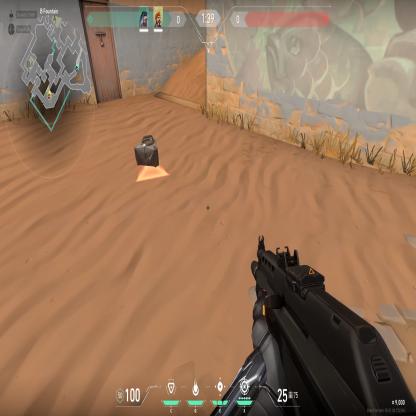
Label: dropped spike